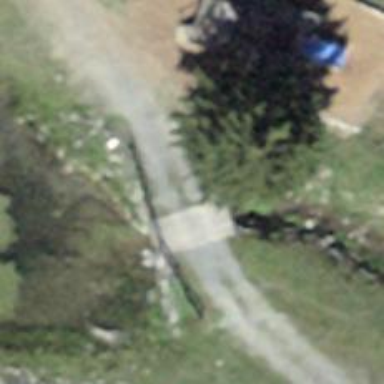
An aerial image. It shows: Gravel track on bridge with grade 2 tracktype.